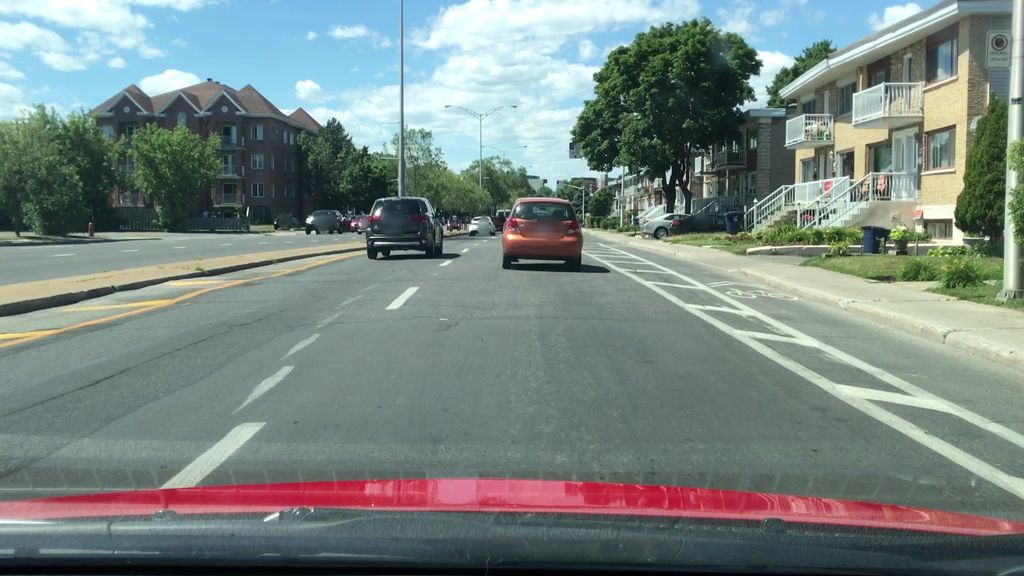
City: montreal